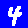
Digit: 4